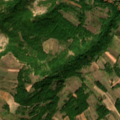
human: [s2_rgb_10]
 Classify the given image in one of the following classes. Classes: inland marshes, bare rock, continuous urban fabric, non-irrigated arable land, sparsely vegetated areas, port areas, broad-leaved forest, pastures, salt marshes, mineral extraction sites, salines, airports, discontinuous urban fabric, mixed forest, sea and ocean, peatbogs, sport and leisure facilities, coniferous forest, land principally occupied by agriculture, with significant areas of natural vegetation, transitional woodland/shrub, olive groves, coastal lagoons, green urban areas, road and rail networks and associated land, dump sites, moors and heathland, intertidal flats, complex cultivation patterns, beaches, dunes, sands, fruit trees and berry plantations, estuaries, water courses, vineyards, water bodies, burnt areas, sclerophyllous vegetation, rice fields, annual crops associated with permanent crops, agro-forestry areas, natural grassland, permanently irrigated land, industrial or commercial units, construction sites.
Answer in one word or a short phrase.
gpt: complex cultivation patterns, land principally occupied by agriculture, with significant areas of natural vegetation, broad-leaved forest, transitional woodland/shrub